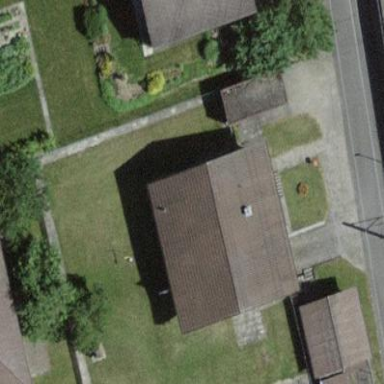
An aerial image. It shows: Simple house.